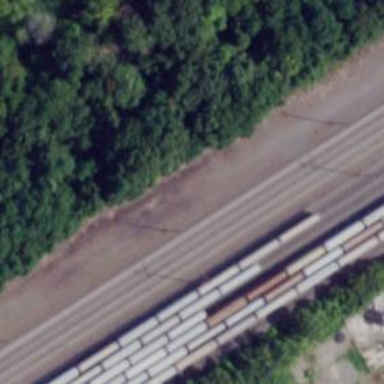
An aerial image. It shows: Railway track with contact lines for electrification.